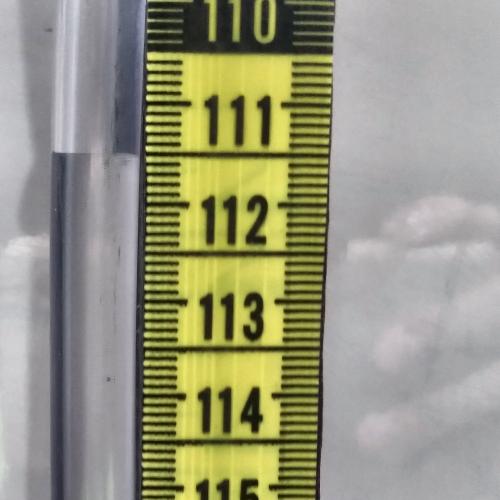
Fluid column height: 111.5 cm